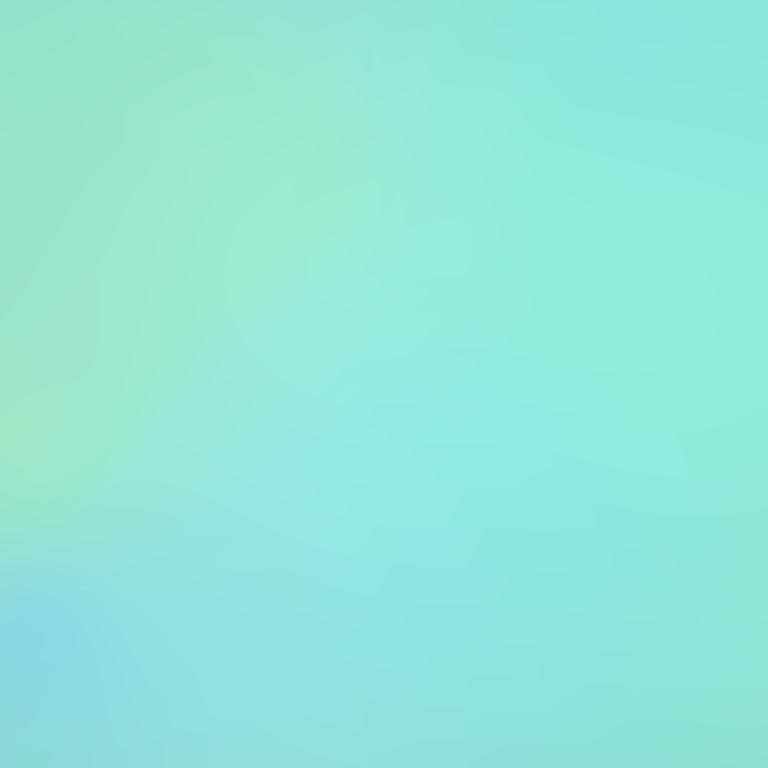
Abstract light effect, smooth gradient from soft teal to gentle mint, calm atmosphere, diffuse light, no room, no furniture, no objects.